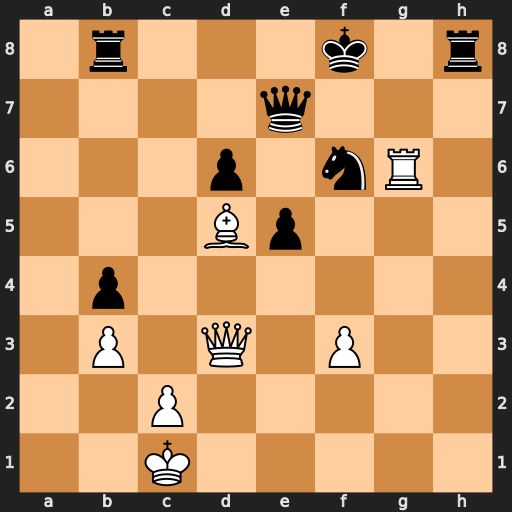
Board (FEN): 1r3k1r/4q3/3p1nR1/3Bp3/1p6/1P1Q1P2/2P5/2K5
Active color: w
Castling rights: -
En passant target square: -
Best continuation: Qf5 Ke8 Rxf6